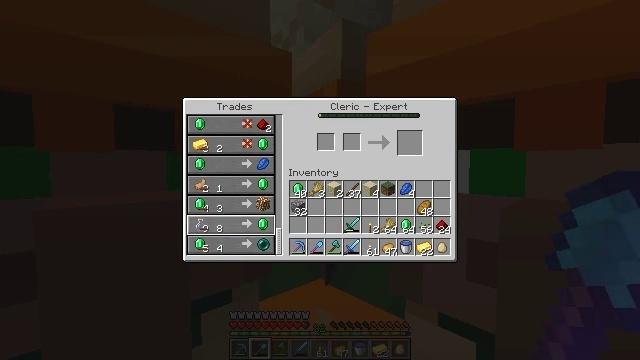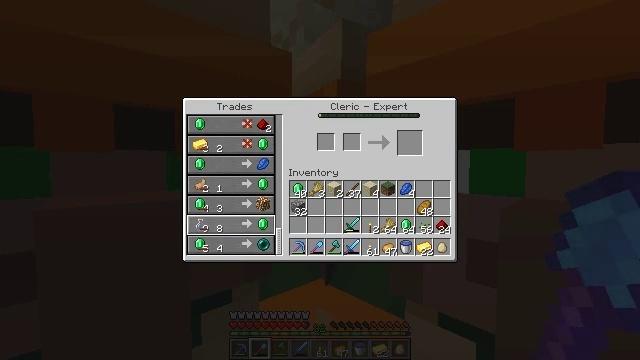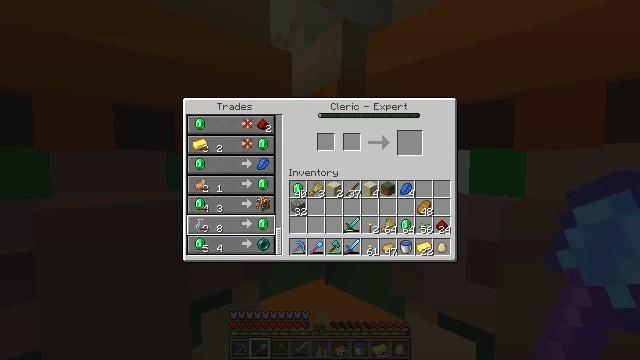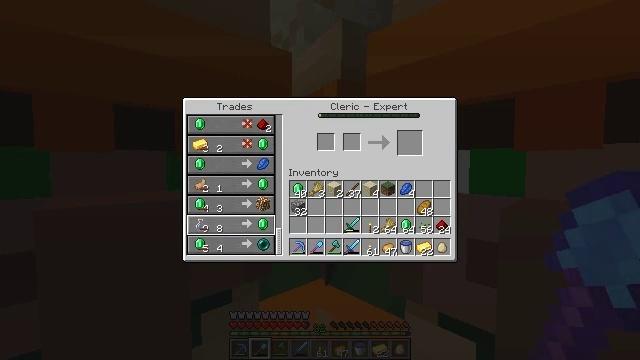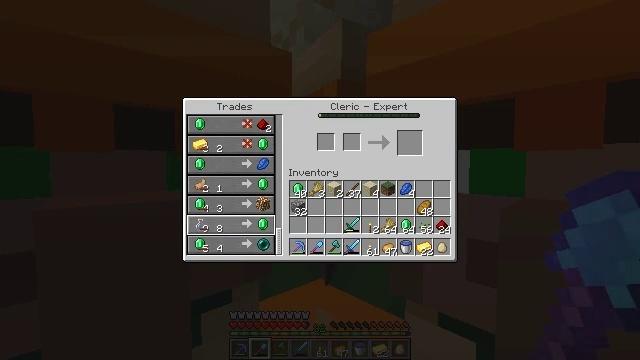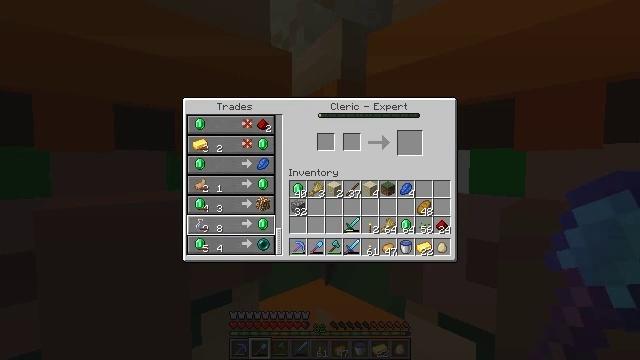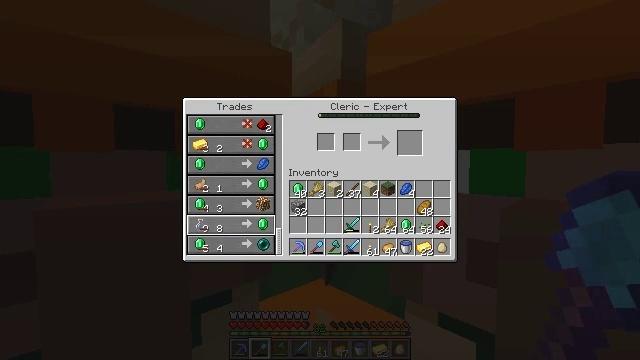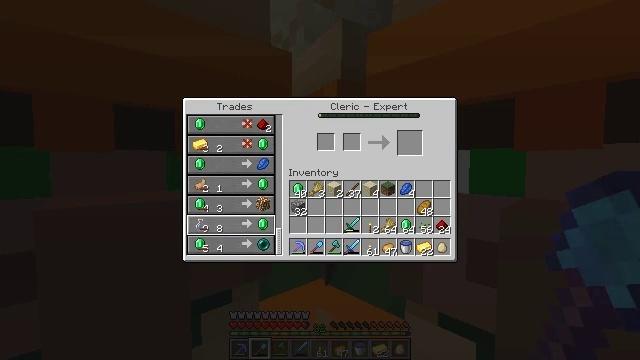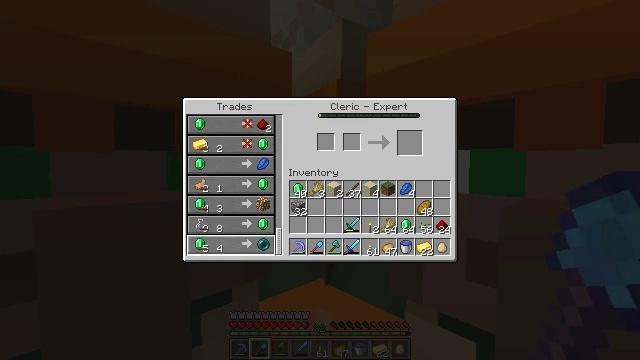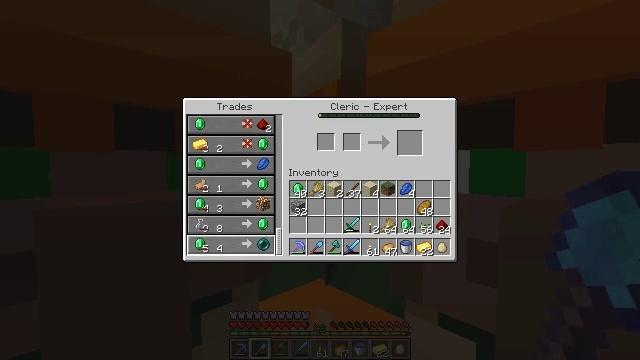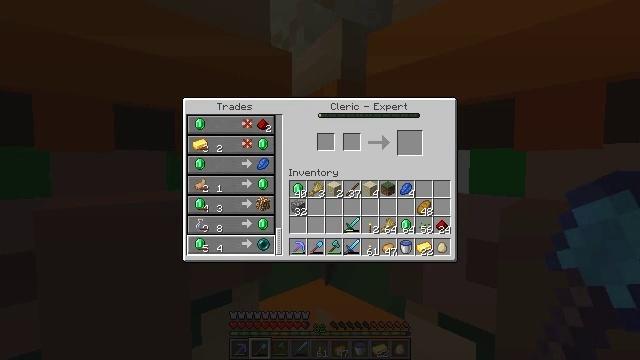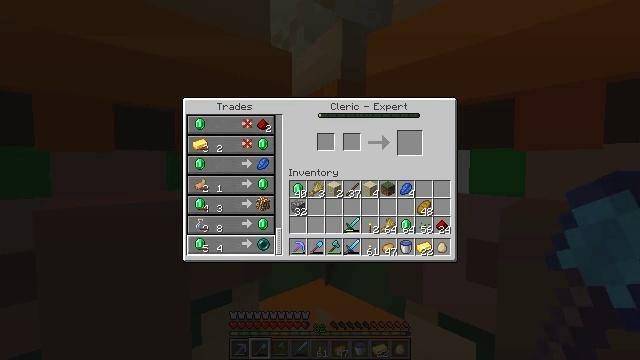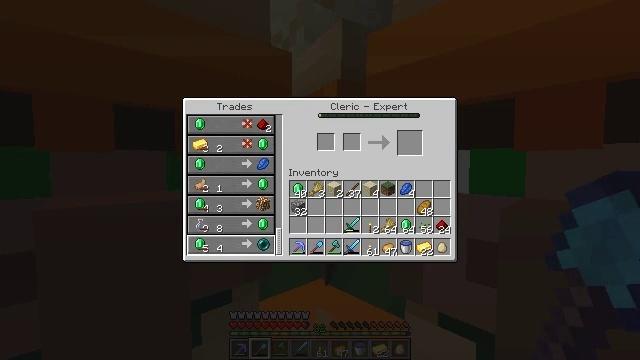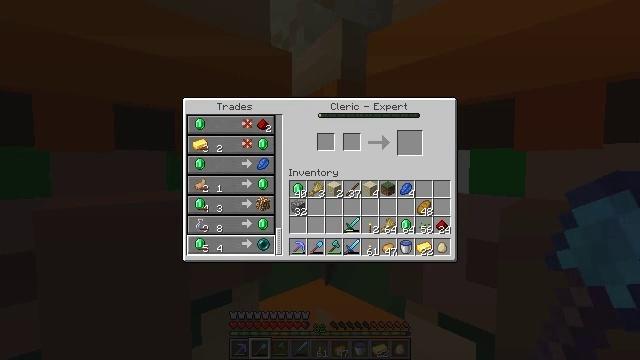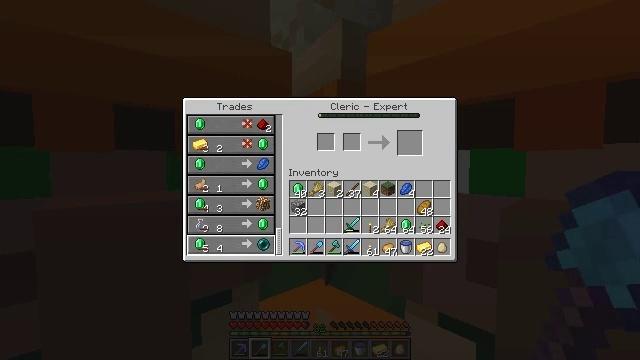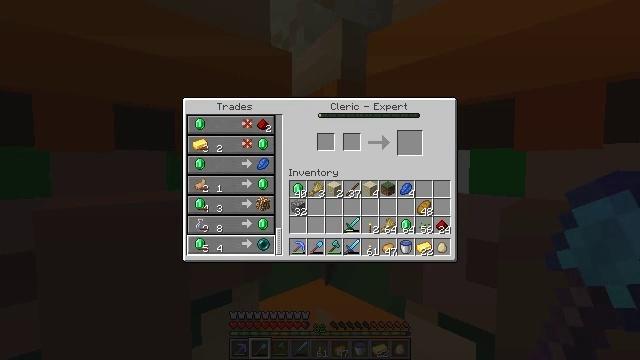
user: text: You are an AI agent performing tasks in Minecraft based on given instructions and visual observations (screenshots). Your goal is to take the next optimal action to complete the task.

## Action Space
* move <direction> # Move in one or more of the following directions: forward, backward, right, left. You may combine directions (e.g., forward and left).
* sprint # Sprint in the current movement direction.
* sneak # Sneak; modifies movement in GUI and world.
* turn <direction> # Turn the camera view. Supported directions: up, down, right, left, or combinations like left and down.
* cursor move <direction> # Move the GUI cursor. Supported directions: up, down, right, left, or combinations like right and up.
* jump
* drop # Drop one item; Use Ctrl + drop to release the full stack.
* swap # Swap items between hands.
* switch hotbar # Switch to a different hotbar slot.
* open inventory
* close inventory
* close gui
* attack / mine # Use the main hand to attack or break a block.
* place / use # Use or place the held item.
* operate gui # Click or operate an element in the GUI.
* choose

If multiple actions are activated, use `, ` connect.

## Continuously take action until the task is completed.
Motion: motion action
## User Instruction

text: Make an ender pearl.
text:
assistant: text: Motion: no_op
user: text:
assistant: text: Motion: no_op
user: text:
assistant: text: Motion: no_op
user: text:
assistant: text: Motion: no_op
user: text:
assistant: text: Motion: no_op
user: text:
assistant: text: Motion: no_op
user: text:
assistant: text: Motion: no_op
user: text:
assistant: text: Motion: no_op
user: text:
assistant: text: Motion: no_op
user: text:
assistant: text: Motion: no_op
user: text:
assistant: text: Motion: no_op
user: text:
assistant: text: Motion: no_op
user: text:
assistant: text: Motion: no_op
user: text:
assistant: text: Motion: no_op
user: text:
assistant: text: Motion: no_op
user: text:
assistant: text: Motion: cursor move down
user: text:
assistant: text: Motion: no_op
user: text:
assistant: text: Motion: no_op
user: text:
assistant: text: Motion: no_op
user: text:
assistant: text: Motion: no_op
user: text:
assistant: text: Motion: no_op
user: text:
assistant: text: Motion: no_op
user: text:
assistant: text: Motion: no_op
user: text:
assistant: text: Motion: no_op
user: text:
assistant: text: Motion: cursor move right and up
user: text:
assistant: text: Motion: no_op
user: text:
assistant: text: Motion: no_op
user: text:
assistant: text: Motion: operate gui
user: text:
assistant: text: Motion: operate gui
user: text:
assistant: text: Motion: operate gui